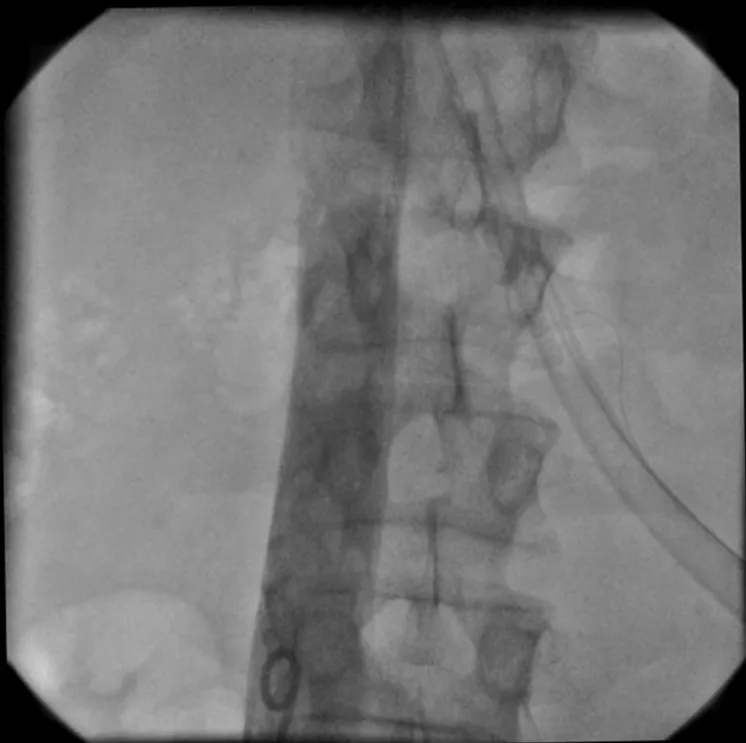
Patency of abdominal vena cava in vena cavography.
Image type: radiology (x_ray)